Interaction volume radius: 5 \u00c5
Interaction volume height: 25 \u00c5
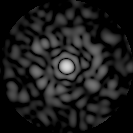
Disorder parameter: 0.8002